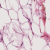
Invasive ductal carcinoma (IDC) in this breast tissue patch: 0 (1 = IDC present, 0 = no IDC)